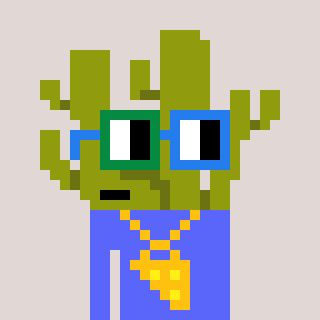
a pixel art character with square green and blue glasses, a cactus-shaped head and a purple-colored body on a warm background